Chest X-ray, PA view. Patient: 68 years old, sex F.
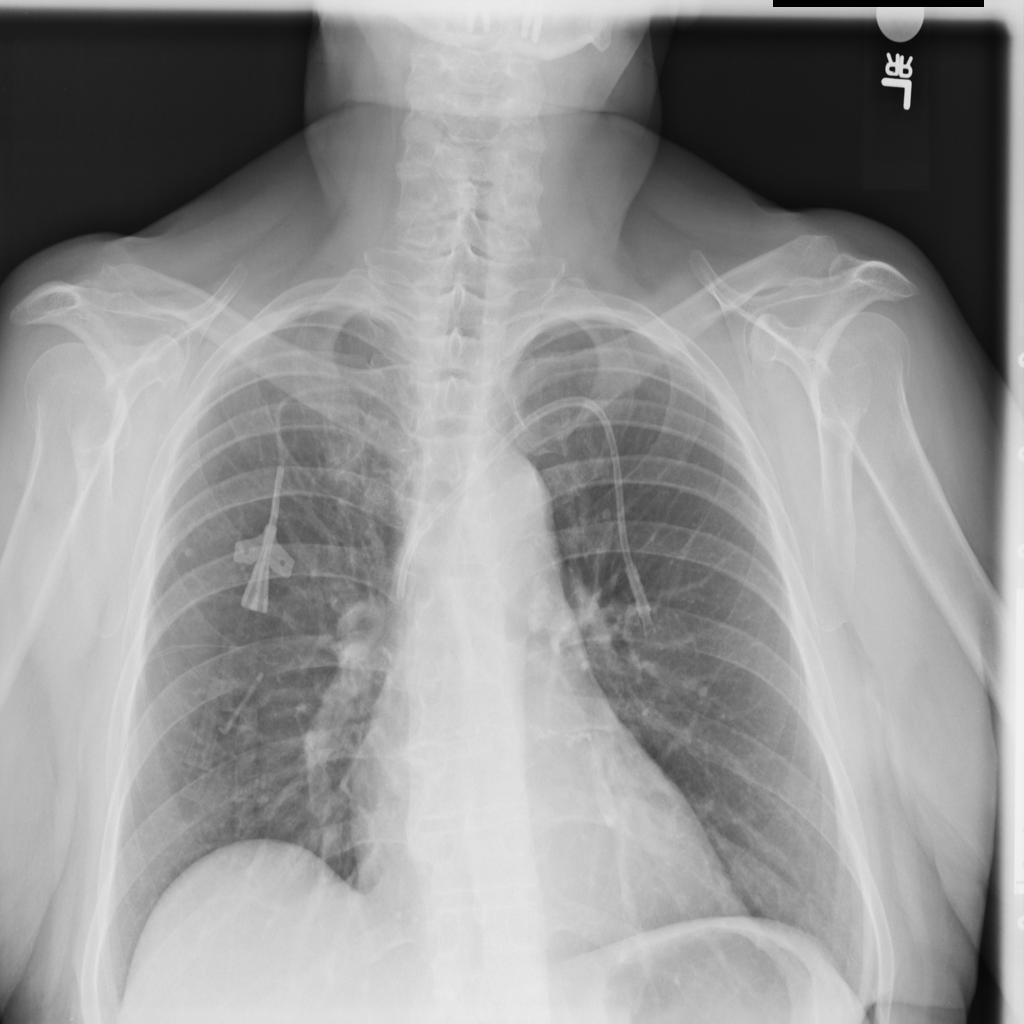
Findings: No Finding